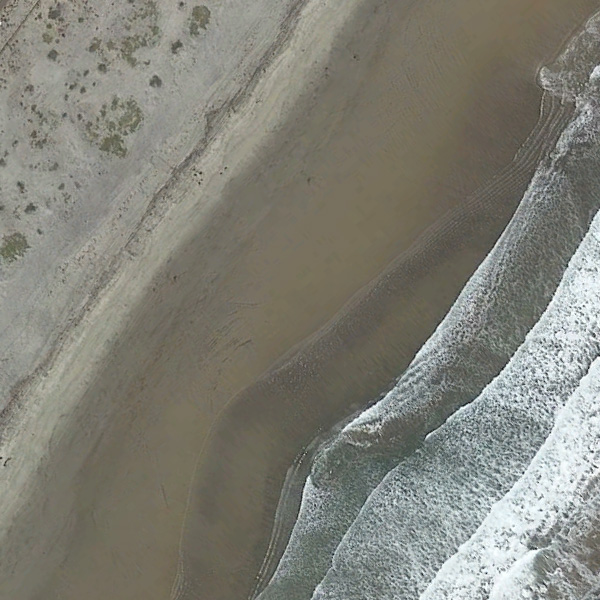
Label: Beach